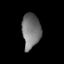
Tissue: lung
Cell type: T cells
Senescence score: 0.1868
Nuclear area (px): 633
Mean DAPI intensity: 116.676